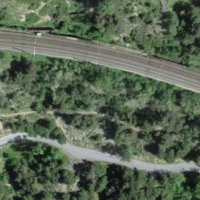
EUNIS habitat code: 44
Species observed at this site:
Thaumetopoea pityocampa
Prunus mahaleb
Parnassius apollo
Cephalanthera longifolia
Spinus spinus
Odontites luteus